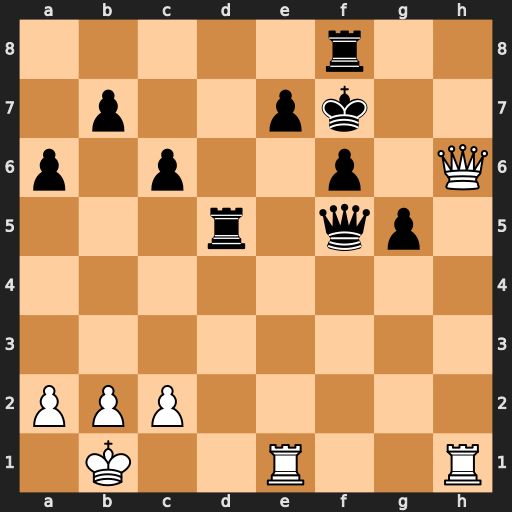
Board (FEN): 5r2/1p2pk2/p1p2p1Q/3r1qp1/8/8/PPP5/1K2R2R
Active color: w
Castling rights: -
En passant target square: -
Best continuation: Qh5+ Qg6 Rxe7+ Kxe7 Qxg6